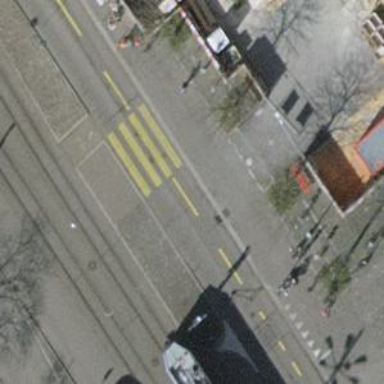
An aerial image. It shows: Bicycle parking area with stands.